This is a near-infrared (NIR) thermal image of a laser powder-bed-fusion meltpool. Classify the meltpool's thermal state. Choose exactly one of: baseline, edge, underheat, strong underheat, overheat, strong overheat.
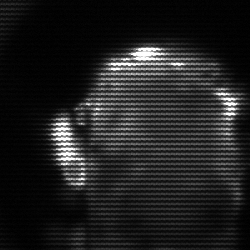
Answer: baseline